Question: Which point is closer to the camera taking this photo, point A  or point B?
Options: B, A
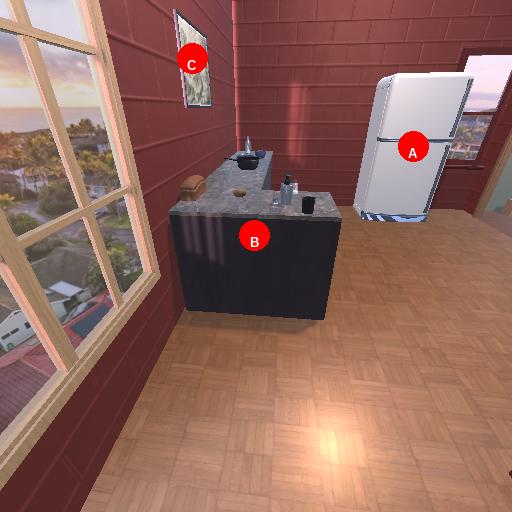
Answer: B